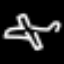
Label: airplane